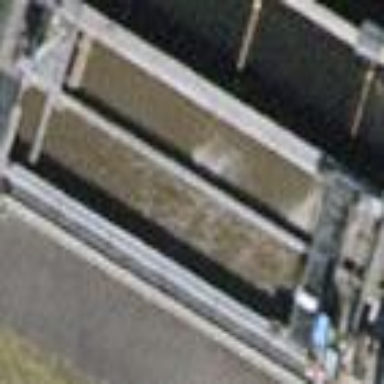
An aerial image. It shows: Reservoir filled with wastewater.